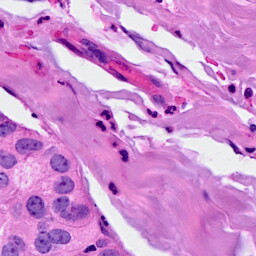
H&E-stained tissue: Breast